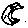
Label: moon